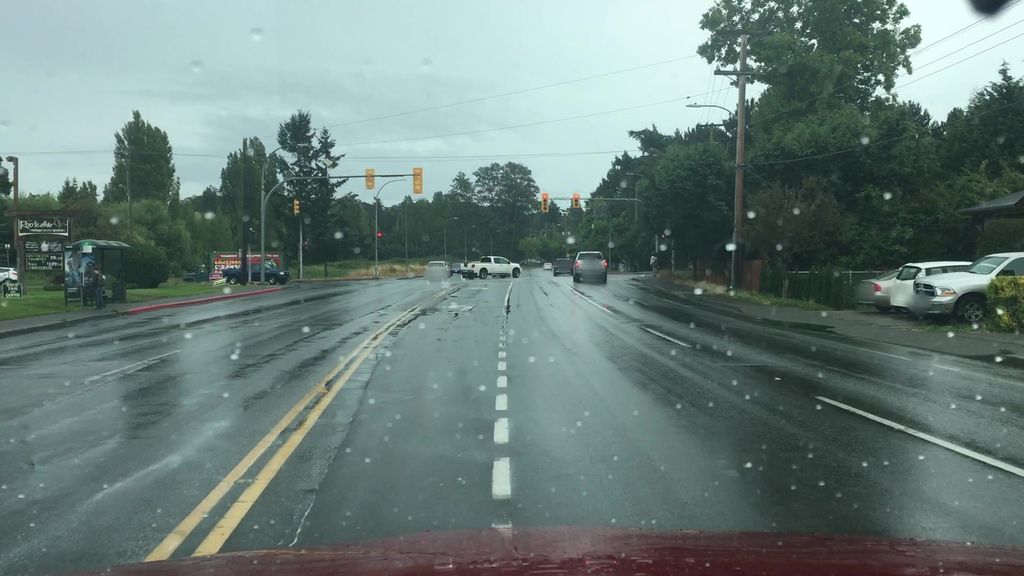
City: victoria